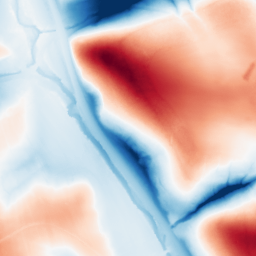
Category: classical
Decomposition family: gaussian_anisotropic
Decomposition parameters: sigma_x: 20
sigma_y: 50
Upsampling method: bicubic
Upsampling parameters: scale: 2
Upsampling scale: 2